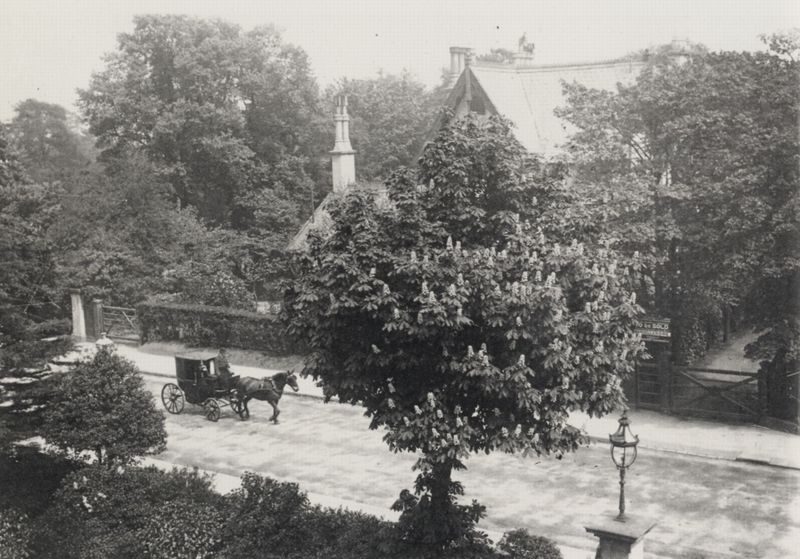
Titel: Haus gegenüber dem Queen's Hotel
Künstler: Francois Emile Zola
Schlagwörter: baum, blätter, himmel, laub, mann, weiß, bäume, stadt, äste, fenster, grau, lampe, laterne, licht, paris, schwarz, strasse, tür, blüte, blüten, dach, gebäude, gras, haus, tier, weg, zaun, alt, mensch, ast, gräser, häuser, nass, stamm, strauch, busch, büsche, einsam, gatter, gebüsch, gitter, kirche, sträucher, realismus, pflanzen, wald, kamin, kamine, pferd, räder, schornstein, turm, garten, rappe, zaumzeug, gasse, pflaster, dorf, dächer, giebel, mauer, schornsteine, allee, grafik, hecke, nebel, idylle, einspänner, kutsche, speichen, vogelperspektive, rad, wagen, wagenrad, romantik, stämme, kerzen, baumkrone, frühling, tor, unscharf, pfosten, aufsicht, foto, fotografie, photographie, regen, blühen, eingang, berlin, bürgersteig, gehsteig, türmchen, türme, draufsicht, schwarz weiss, gehweg, kutscher, photo, tore, pforte, anwesen, reise, straßenlaterne, kapelle, alle, kastanie, einfahrt, frühjahr, perd, fahrer, gespann, fotographie, gaul, aufnahme, lenker, gaslaterne, fuhrwerk, satteldach, pferdekutsche, pferdewagen, kastanien, hausdach, hecken, gaslampe, toreinfahrt, feucht, gartentor, bläter, phot, coupé, kastanienbaum, pferdeagen, räde, kastanienblüten, 19. jahrhundert, 1900, df, bäume#, drosche, 1919